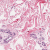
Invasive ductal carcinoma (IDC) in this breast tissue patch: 0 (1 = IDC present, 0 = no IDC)